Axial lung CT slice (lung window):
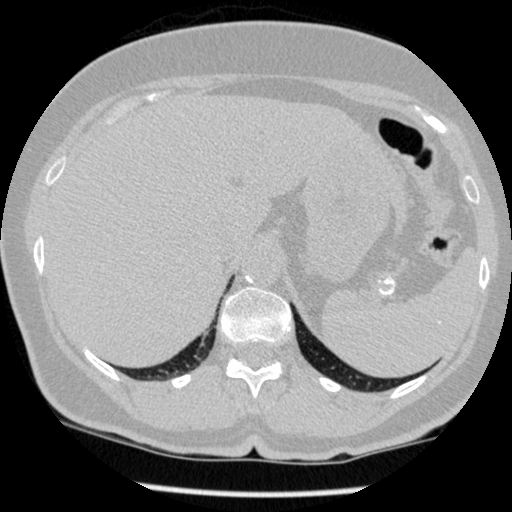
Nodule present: no